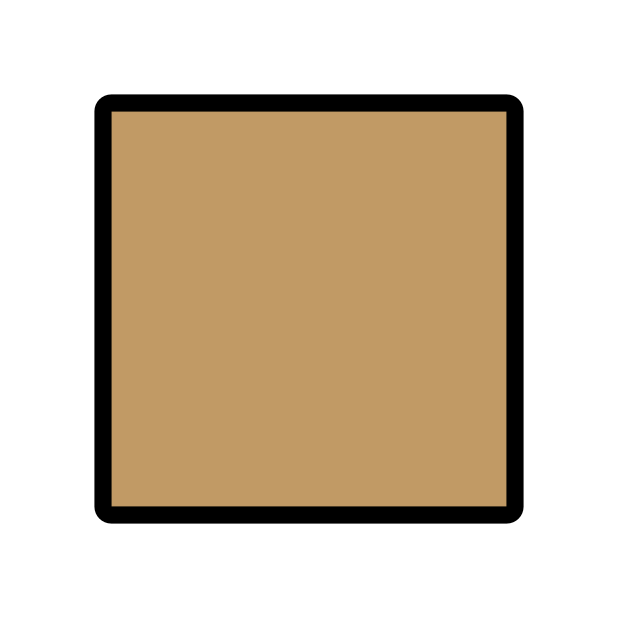
Emoji: 🏽
Name: emoji modifier fitzpatrick type-4
Unicode: 0x1f3fd